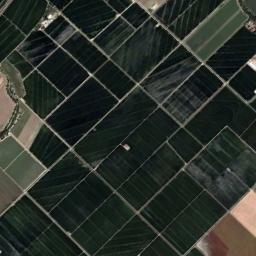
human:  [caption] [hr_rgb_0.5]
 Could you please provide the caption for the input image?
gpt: Several dirt roads are in rectangular farmlands .

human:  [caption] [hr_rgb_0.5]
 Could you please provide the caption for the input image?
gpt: Many neatly arranged dark green, light green and tan mixed rectangular farmlands of different sizes .

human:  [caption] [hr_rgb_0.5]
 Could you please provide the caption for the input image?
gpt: Some green rectangular farmlands of different sizes are arranged in neat rows .

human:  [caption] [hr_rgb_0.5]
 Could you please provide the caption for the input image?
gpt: There are some deep green rectangular farmland .

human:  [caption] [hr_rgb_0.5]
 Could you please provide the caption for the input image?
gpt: There are many green rectangular farmlands .